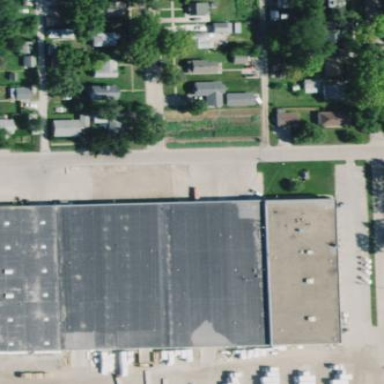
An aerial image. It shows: Warehouse.